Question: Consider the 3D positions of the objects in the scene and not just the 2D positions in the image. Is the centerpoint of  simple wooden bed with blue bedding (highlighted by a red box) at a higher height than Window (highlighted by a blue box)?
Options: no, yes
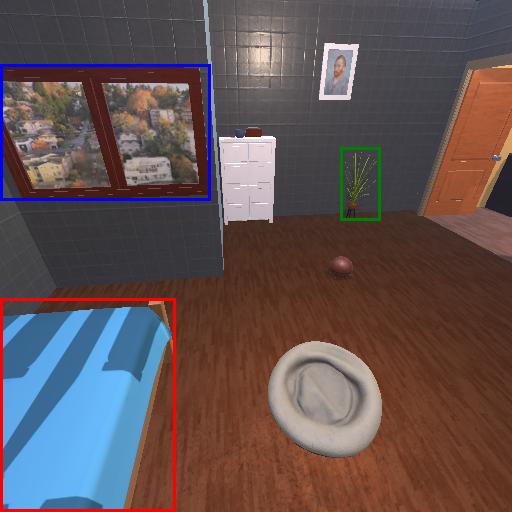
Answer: no